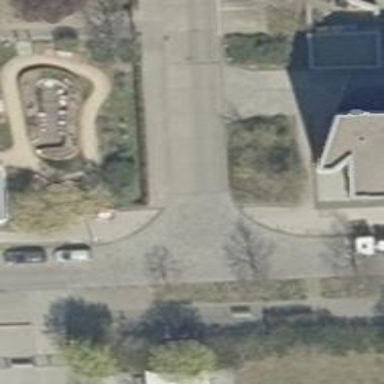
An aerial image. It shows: Sidewalk.